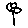
Label: flower